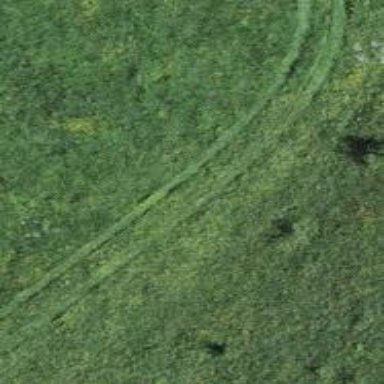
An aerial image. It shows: Bridleway.